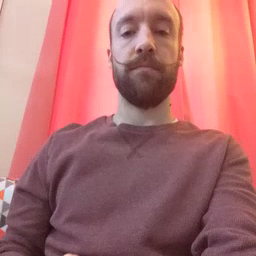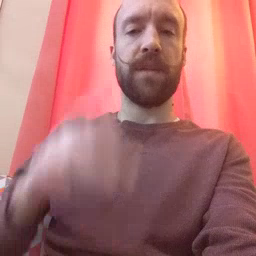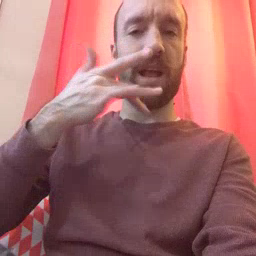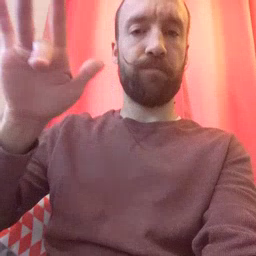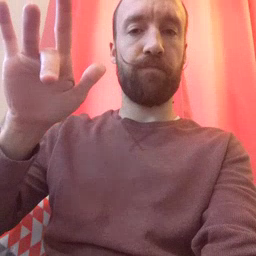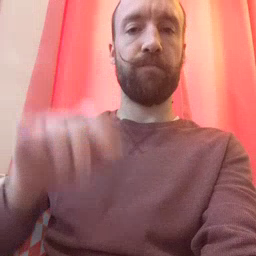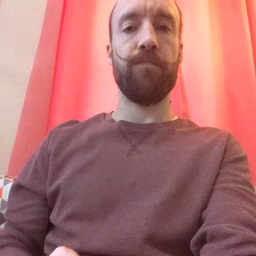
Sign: empty